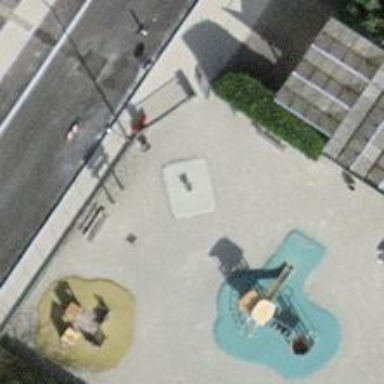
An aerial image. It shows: Playground with springy equipment.